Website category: book
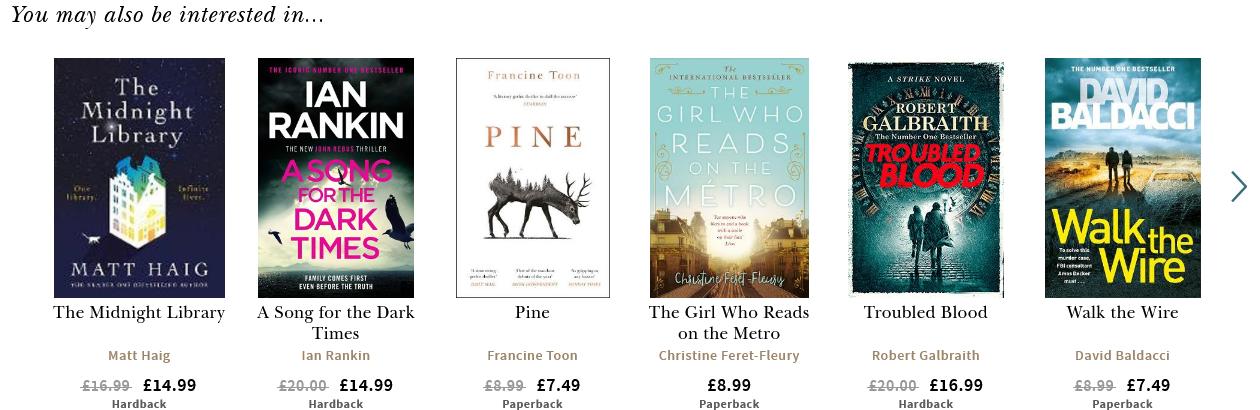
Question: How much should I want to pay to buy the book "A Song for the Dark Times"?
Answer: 14.99

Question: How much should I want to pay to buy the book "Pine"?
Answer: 7.49

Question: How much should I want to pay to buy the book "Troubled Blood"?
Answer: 16.99

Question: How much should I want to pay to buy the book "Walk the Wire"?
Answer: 7.49

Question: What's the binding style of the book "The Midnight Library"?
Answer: Hardback

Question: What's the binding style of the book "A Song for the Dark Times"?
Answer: Hardback

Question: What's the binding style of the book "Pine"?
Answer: Paperback

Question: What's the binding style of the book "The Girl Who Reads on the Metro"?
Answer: Paperback

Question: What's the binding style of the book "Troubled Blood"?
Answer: Hardback

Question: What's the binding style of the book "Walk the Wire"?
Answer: Paperback

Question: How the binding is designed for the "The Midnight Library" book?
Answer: Hardback

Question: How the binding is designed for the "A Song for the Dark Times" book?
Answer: Hardback

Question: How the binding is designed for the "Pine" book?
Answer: Paperback

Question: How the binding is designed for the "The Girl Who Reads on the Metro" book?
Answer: Paperback

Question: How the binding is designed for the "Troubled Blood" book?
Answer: Hardback

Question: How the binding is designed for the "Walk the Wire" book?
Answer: Paperback

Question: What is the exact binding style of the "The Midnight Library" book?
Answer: Hardback

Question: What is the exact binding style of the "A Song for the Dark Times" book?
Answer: Hardback

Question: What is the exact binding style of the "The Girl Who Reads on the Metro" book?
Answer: Paperback

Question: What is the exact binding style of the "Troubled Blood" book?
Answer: Hardback

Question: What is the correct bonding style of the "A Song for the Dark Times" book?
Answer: Hardback

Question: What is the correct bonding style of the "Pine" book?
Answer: Paperback

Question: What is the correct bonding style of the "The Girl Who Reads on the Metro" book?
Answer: Paperback

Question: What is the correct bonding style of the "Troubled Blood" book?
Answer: Hardback

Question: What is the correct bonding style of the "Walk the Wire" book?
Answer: Paperback

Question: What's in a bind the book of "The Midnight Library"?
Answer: Hardback

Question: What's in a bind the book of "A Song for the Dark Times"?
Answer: Hardback

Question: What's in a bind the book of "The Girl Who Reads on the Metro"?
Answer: Paperback

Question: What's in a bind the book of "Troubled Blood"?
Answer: Hardback

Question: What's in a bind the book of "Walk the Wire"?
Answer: Paperback

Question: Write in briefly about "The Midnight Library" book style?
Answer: Hardback

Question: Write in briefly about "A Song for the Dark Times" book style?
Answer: Hardback

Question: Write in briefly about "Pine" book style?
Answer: Paperback

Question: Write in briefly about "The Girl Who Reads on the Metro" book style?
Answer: Paperback

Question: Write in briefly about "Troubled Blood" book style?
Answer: Hardback

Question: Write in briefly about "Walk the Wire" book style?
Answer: Paperback

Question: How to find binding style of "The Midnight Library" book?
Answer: Hardback

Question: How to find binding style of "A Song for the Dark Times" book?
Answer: Hardback

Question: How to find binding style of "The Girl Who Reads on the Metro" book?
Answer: Paperback

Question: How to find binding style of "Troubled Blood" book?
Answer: Hardback

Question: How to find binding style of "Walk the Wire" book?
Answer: Paperback